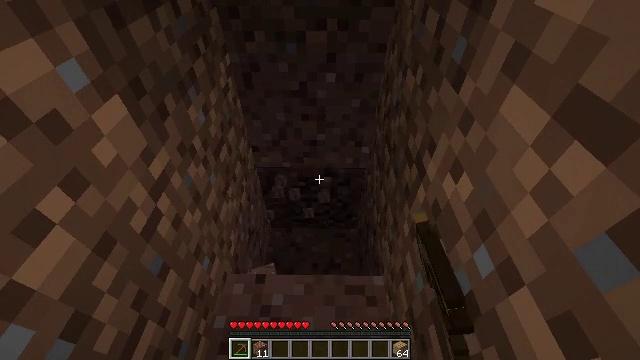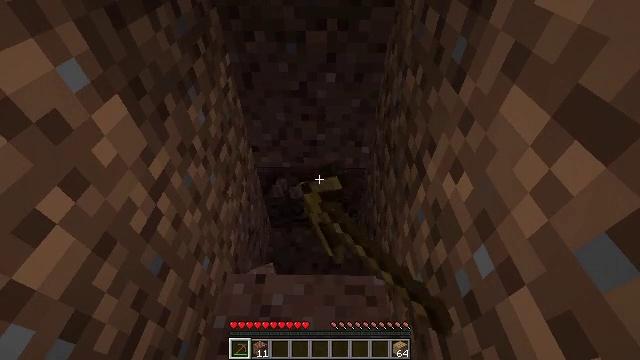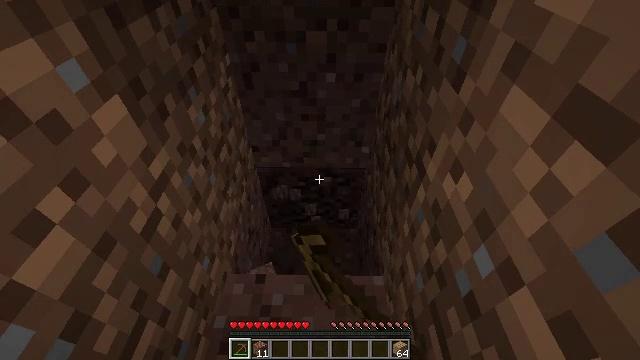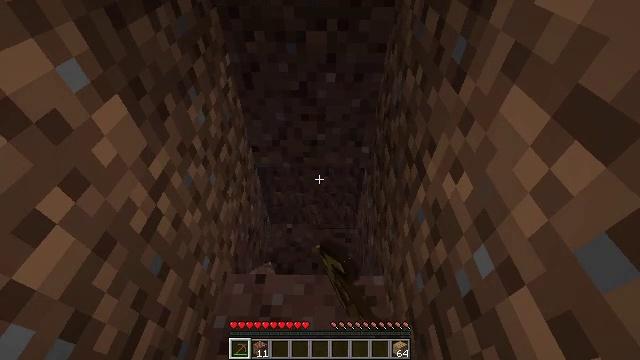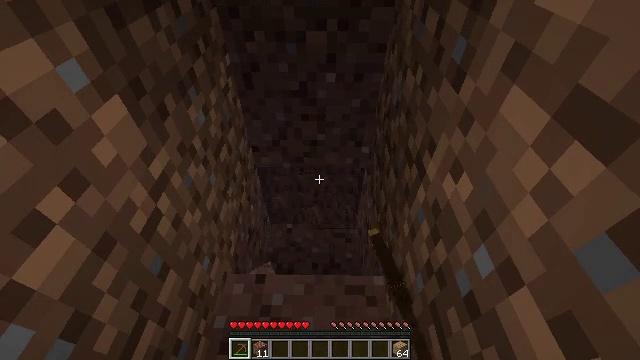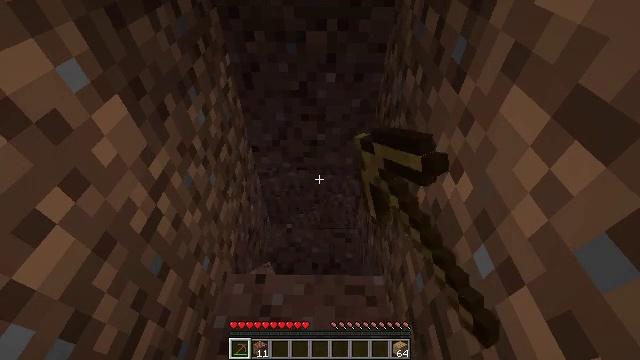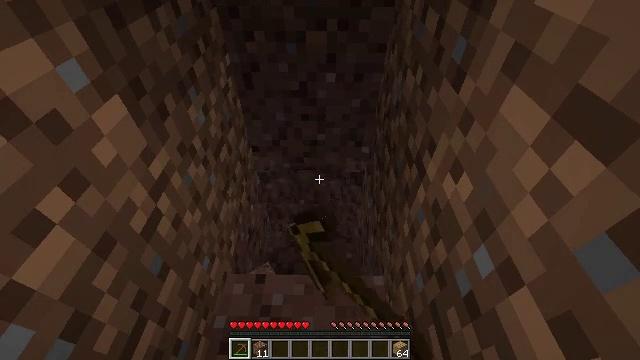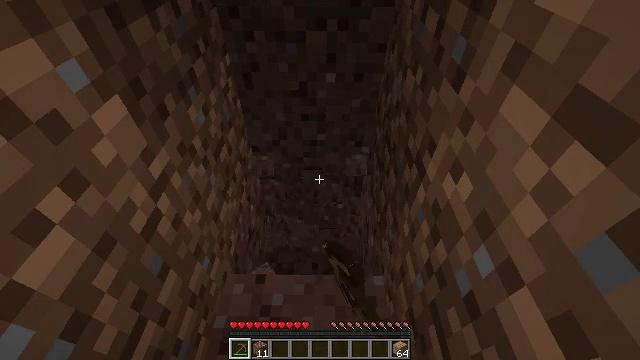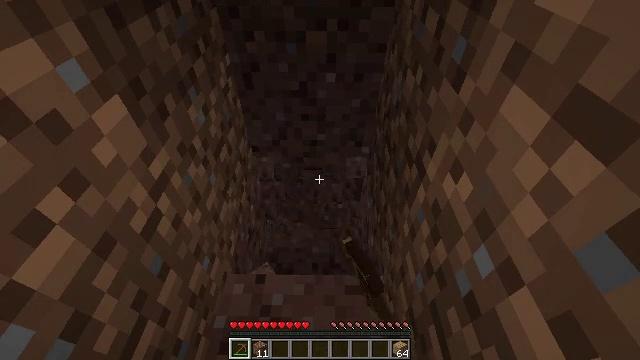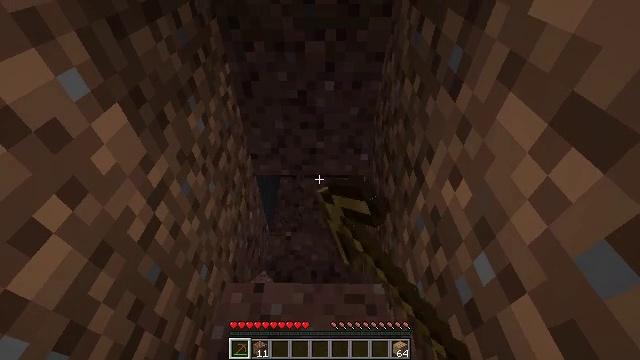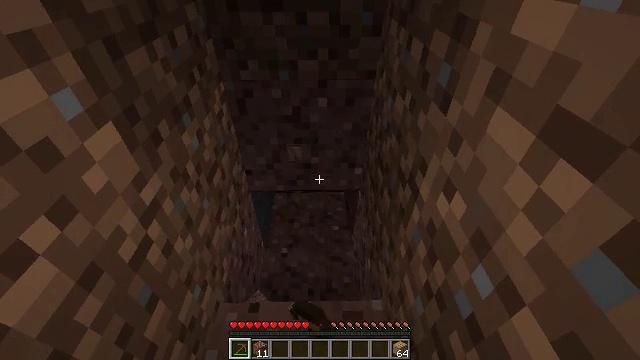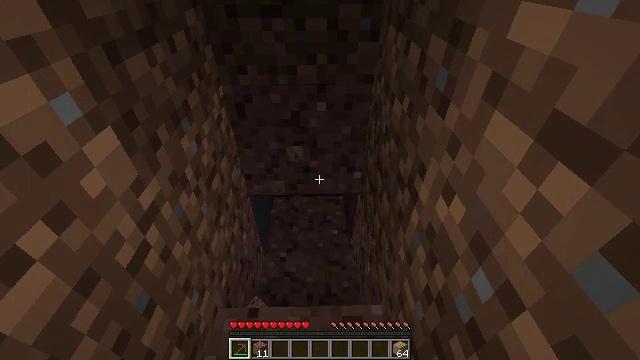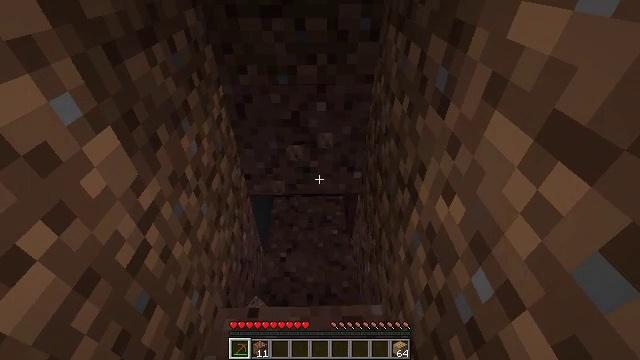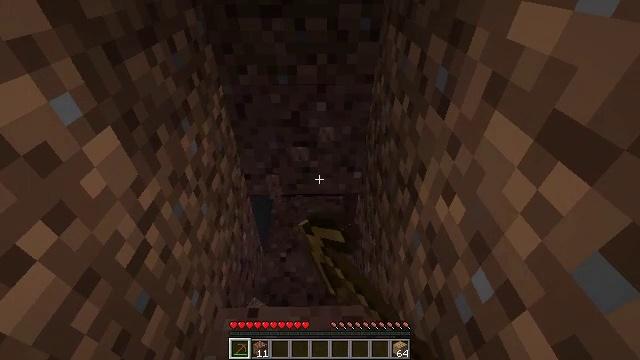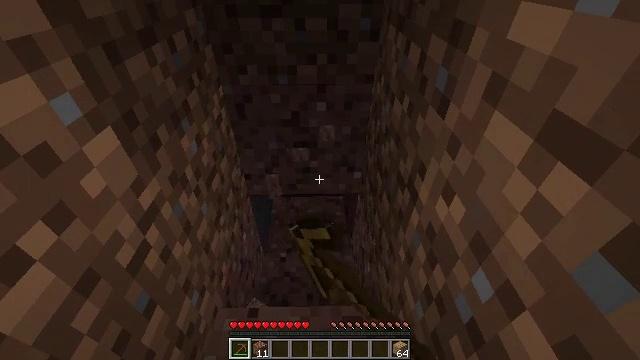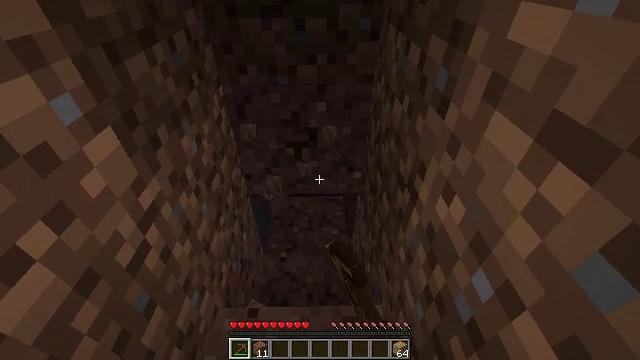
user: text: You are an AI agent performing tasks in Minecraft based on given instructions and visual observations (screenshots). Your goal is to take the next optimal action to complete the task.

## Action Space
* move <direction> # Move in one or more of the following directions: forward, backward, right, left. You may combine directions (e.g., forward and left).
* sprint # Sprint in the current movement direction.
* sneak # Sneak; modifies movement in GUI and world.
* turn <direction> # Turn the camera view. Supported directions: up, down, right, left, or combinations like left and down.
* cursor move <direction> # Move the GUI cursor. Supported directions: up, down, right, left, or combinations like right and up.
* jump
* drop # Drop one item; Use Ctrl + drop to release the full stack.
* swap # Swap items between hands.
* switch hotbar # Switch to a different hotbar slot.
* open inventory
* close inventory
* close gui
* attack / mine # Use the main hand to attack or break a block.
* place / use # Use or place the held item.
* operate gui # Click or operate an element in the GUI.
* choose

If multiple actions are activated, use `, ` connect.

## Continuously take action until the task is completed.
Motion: motion action
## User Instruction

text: Break the granite to collect it.
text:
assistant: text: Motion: attack / mine
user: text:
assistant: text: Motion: attack / mine
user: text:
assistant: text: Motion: attack / mine
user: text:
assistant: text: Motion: attack / mine
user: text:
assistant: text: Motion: attack / mine
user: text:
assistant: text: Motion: attack / mine
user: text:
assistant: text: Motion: attack / mine
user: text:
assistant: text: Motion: attack / mine
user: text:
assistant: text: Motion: turn up, attack / mine
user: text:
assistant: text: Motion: turn right and up, attack / mine
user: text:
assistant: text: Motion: attack / mine
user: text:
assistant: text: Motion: attack / mine
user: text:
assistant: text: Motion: attack / mine
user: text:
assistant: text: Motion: attack / mine
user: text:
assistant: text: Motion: attack / mine
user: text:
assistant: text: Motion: attack / mine
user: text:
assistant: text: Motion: attack / mine
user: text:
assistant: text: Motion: turn up, attack / mine
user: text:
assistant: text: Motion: attack / mine
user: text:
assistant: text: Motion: attack / mine
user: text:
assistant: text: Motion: attack / mine
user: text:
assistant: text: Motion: attack / mine
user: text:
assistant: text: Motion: attack / mine
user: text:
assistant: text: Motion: attack / mine
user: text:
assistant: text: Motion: attack / mine
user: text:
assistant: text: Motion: attack / mine
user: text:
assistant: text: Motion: attack / mine
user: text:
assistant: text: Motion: turn left, attack / mine
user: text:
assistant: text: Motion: turn left, attack / mine
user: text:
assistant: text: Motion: attack / mine